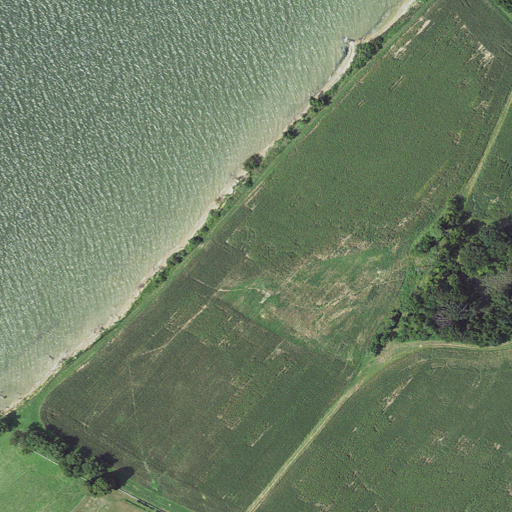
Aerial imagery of cape in Maryland named Rich Neck containing cultivated crops, open water, woody wetlands, barren land, and herbaceous wetlands